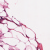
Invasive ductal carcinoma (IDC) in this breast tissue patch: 1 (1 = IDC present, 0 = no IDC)